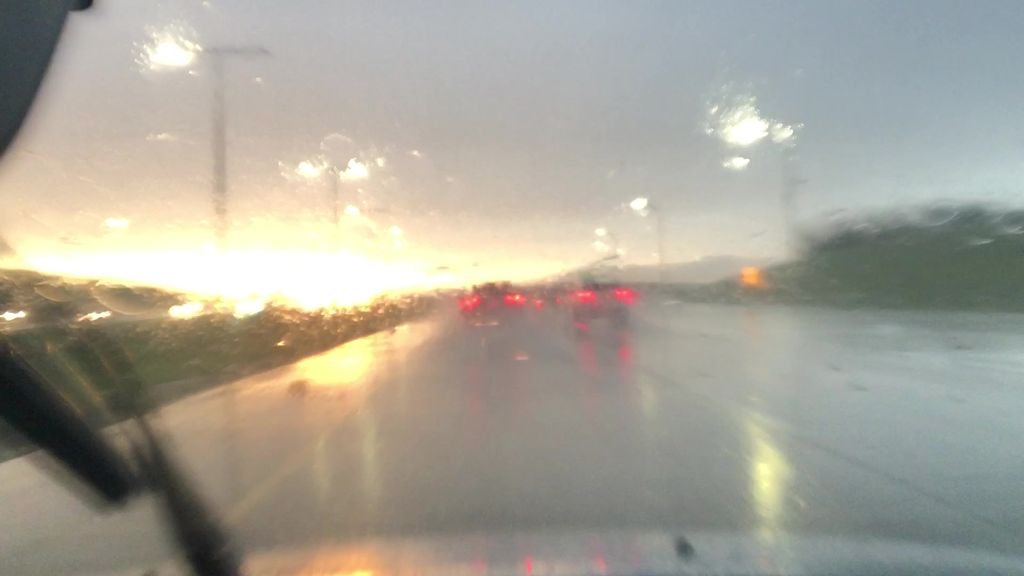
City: edmonton